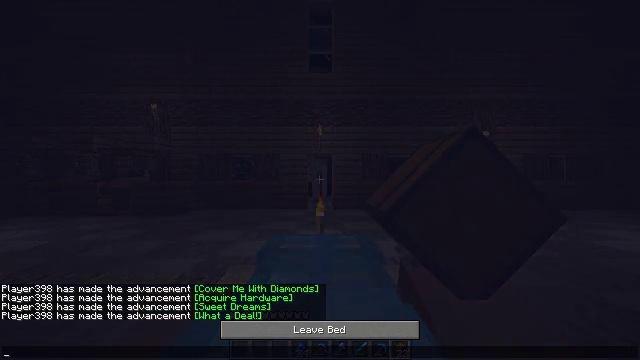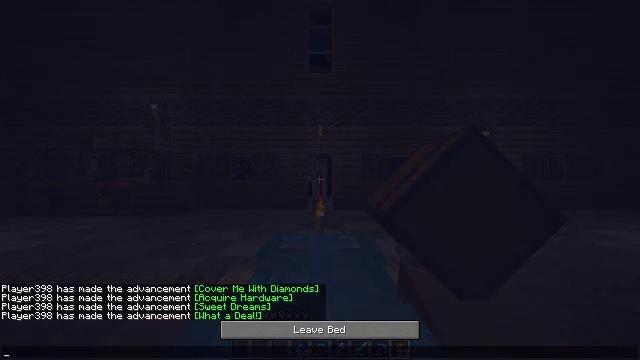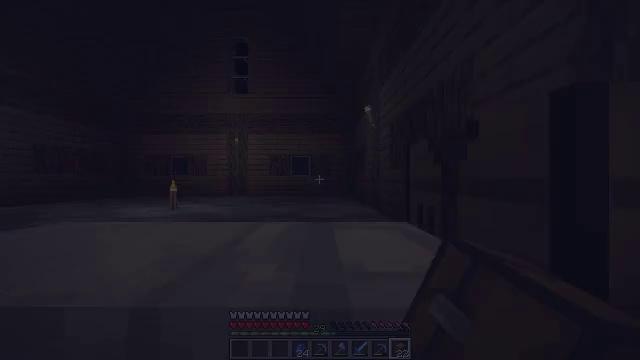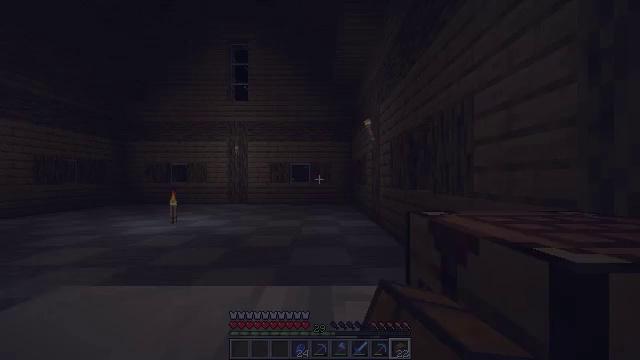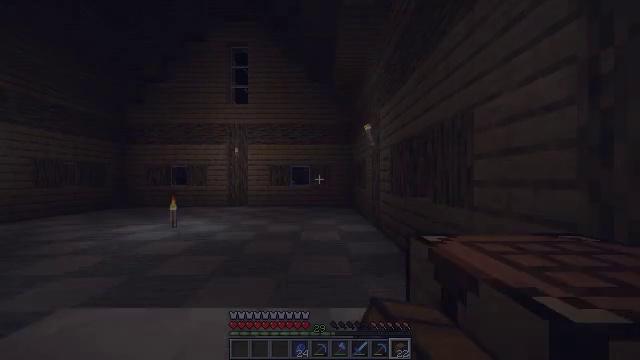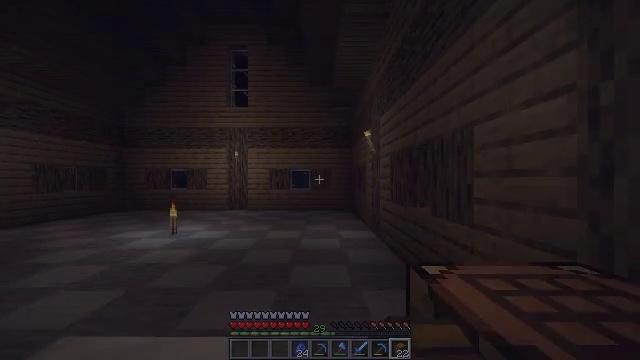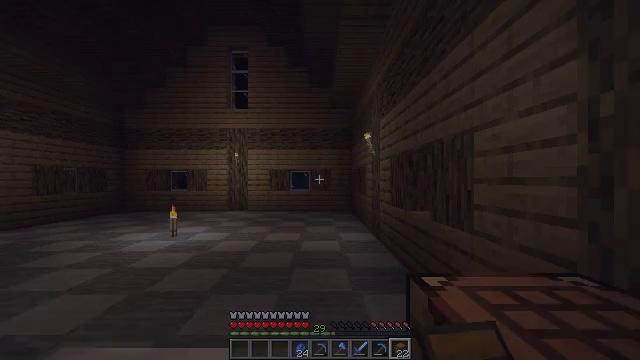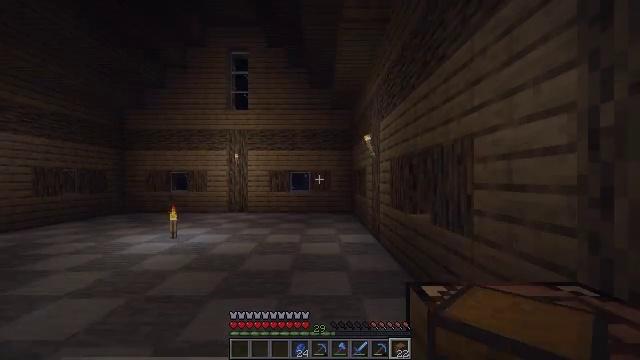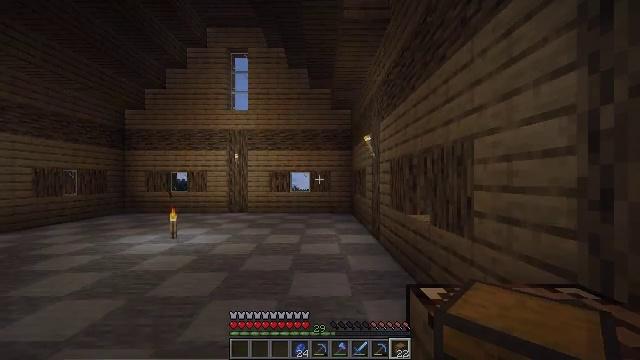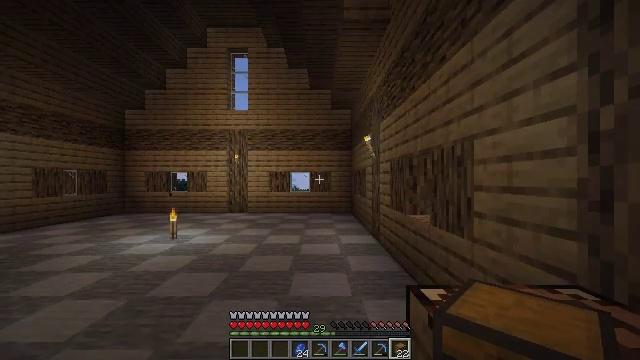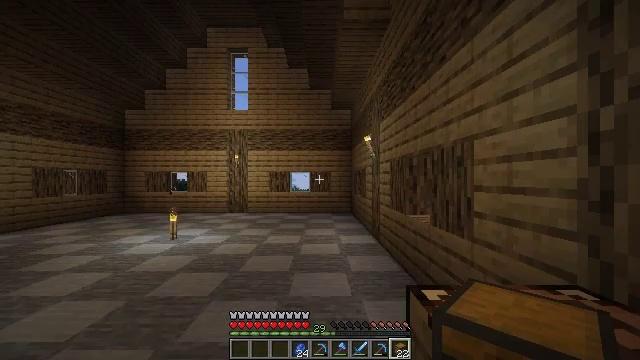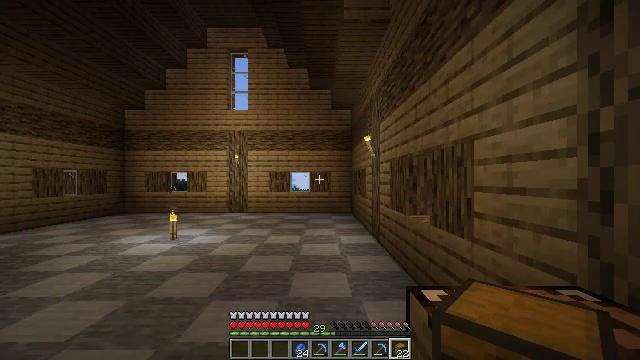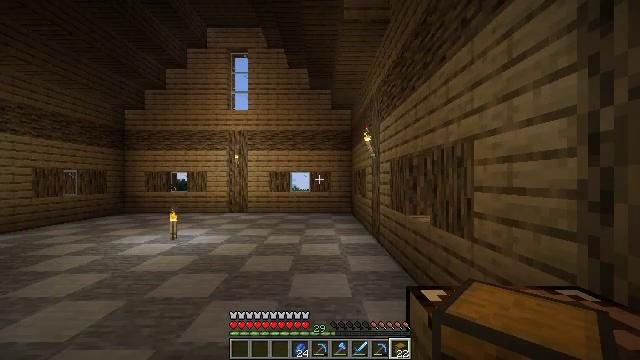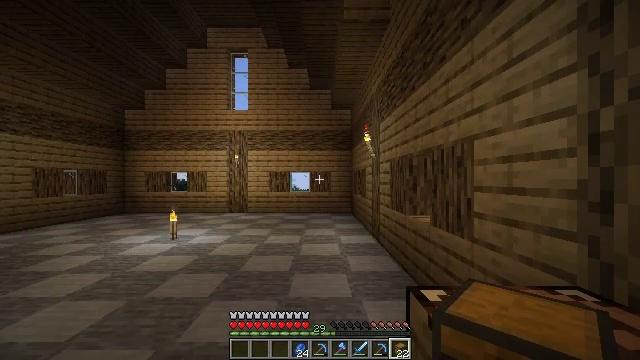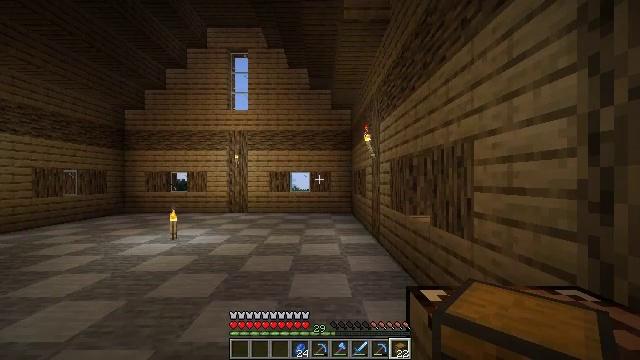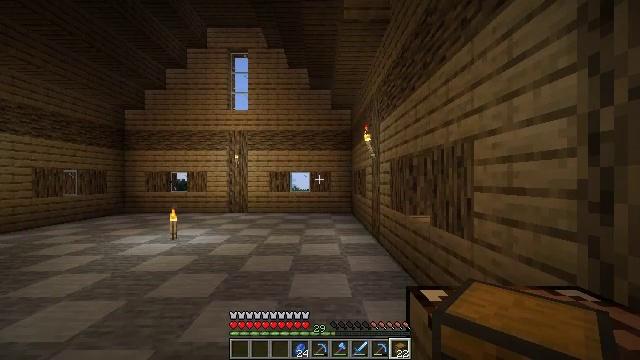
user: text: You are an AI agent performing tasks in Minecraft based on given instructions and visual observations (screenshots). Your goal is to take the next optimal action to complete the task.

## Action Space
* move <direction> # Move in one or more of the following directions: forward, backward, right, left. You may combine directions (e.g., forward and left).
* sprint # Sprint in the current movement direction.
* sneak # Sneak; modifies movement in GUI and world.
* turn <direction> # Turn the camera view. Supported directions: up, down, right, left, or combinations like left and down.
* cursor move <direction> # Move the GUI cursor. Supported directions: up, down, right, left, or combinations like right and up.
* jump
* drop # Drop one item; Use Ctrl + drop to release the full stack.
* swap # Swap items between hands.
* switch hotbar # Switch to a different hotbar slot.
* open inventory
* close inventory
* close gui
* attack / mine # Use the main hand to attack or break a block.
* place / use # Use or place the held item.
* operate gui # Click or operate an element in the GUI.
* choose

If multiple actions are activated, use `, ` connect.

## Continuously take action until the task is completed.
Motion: motion action
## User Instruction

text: Produce an apple from the crafting grid.
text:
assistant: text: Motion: no_op
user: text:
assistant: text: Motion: no_op
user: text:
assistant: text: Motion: close gui
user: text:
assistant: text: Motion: no_op
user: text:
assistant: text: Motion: no_op
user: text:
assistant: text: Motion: no_op
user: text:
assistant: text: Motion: no_op
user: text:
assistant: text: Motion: no_op
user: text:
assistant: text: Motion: no_op
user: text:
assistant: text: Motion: no_op
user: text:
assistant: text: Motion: no_op
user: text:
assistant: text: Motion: no_op
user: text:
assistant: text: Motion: no_op
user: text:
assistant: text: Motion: no_op
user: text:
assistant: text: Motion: no_op
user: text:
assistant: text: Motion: no_op
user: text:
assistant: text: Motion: no_op
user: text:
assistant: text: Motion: no_op
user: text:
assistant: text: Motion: no_op
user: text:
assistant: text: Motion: no_op
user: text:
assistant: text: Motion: no_op
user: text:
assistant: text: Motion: no_op
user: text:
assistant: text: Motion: no_op
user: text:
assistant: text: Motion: no_op
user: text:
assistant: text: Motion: no_op
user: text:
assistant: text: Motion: no_op
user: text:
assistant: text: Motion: turn left
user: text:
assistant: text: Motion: turn left and up
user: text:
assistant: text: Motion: turn left and up
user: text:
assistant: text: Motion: move forward, turn left